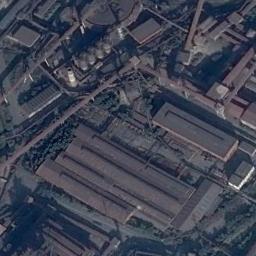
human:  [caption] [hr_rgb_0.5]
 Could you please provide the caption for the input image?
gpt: Many buildings of different shapes are next to the thermal power station .

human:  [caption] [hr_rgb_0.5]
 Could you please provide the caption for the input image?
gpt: Neatly planned factory buildings, Machinery and equipment, pipelines, Chimneys, Cooling towers in the thermal power station .

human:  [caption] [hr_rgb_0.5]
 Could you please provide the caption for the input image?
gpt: Here is a smoking thermal power station with a row of red houses next to it .

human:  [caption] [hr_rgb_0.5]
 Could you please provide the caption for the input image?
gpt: The thermal power station is next to some buildings and trees .

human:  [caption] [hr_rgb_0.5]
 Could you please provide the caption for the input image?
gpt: There are many brown buildings and some green trees on the thermal power station .